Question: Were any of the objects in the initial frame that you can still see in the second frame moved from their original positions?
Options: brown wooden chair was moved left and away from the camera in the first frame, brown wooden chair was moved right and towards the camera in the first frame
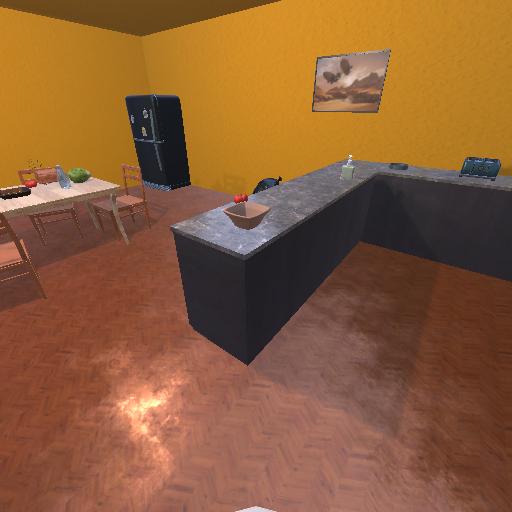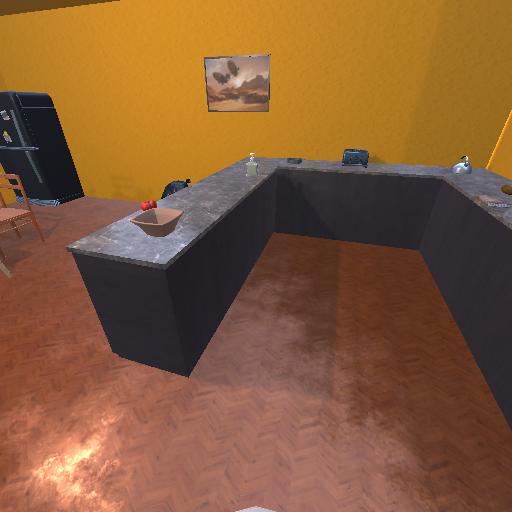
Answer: brown wooden chair was moved left and away from the camera in the first frame